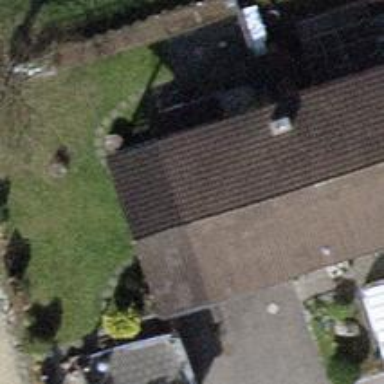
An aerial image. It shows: Simple and straightforward house.